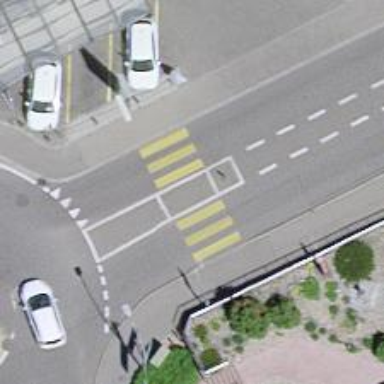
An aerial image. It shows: Uncontrolled crossing with zebra marking and island in the middle.